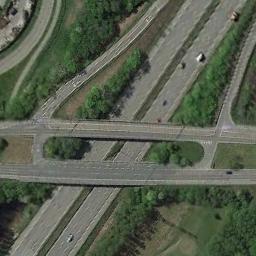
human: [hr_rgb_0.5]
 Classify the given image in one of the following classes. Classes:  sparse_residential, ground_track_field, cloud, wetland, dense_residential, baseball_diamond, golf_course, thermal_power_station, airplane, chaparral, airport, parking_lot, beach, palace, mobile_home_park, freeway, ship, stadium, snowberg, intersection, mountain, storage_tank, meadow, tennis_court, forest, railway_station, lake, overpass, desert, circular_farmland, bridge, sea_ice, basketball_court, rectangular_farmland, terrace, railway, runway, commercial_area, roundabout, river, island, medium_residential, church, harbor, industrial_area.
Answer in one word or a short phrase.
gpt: overpass